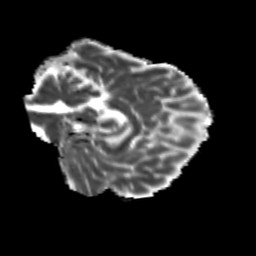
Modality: MD
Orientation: sagittal
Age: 29
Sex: male
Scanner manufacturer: siemens
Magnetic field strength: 3 T
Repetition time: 3.5 s
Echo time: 0.104 s